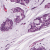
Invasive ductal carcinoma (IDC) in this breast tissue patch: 1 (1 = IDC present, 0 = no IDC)